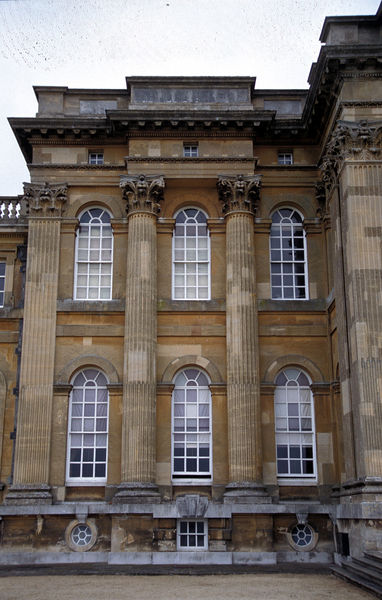
Titel: Südfassade, Mittelrisalit, Wandaufriß
Künstler: John Vanbrugh
Standort: Woodstock, Oxfordshire
Institution: Blenheim Palace
Schlagwörter: flügel, himmel, gelb, ocker, stadt, braun, fenster, frankreich, glas, grau, pfeiler, säule, säulen, weiss, blick, dach, gebäude, haus, schloss, beige, architektur, barock, sockel, stein, brüstung, gitter, klassizismus, england, front, rund, kanneliert, balkon, terrasse, ecke, ansicht, bogen, fassade, pflaster, mauer, pilaster, rundbogen, treppe, treppen, detail, stufen, foto, fotografie, photographie, bögen, wände, erker, keller, außen, sprossen, palast, rundfenster, balustrade, scheiben, draußen, architrav, kapitelle, kapitell, photo, gemäuer, sims, gesims, risalit, sandstein, architrave, farbfoto, rosette, mezzanin, griechisch, rundbögen, fresken, historismus, kanneluren, etagen, geschosse, kellerfenster, konsolen, konkav, konvex, korinthisch, verdeckt, louvre, fotographie, kannelüren, stockwerke, aufnahme, rosetten, geschoss, quadratisch, palais, schäfte, barok, fensterbögen, rundbogenfenster, sockelgeschoss, karlsruhe, würzburg, korinthische kapitelle, pilatser, stiegen, eckansicht, überbau, einzug, charlottenburg, verhängt, fotogaphie, schönborn, building, sockelfenster, windows, gebüase, etein